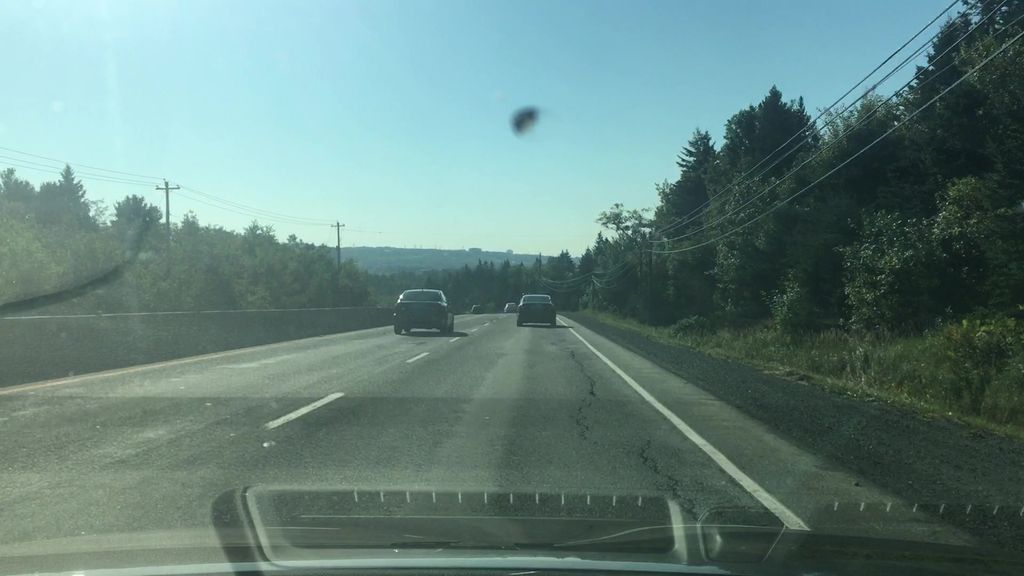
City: halifax